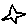
Label: star